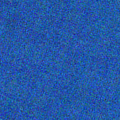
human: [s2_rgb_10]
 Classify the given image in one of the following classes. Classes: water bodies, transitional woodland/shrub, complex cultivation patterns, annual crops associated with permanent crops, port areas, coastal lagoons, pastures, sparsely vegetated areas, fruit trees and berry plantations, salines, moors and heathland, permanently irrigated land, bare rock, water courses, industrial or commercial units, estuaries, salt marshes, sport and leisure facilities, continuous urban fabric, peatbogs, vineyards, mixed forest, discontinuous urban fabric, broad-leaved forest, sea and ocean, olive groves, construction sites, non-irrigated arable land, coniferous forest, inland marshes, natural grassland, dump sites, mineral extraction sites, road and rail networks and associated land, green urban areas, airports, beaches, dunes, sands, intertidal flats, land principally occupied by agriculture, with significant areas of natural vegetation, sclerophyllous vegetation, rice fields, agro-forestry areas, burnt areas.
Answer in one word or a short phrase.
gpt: sea and ocean